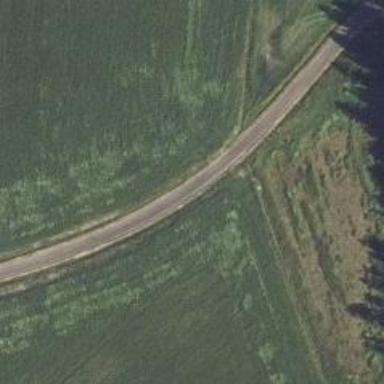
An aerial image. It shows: Unclassified road.